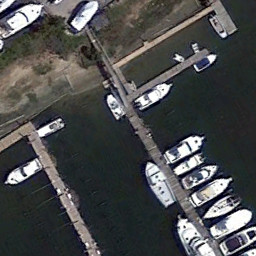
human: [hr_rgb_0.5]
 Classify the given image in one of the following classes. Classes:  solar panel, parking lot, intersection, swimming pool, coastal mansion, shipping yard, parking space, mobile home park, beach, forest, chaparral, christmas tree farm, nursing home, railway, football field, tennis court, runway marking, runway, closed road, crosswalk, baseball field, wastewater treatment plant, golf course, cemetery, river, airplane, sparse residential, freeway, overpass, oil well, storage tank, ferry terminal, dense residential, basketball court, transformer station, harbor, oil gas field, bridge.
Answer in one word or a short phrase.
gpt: ferry terminal